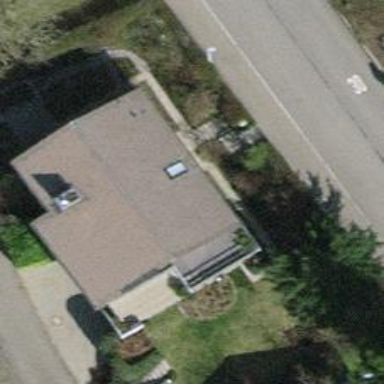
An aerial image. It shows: Detached building.